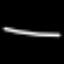
Label: line